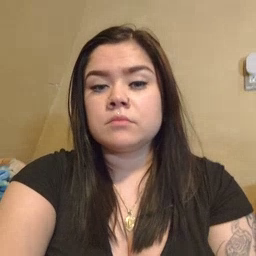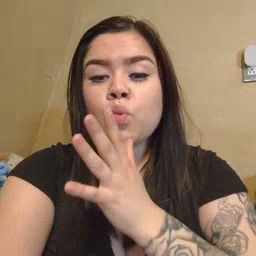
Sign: grandma